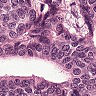
Metastatic tissue present: yes